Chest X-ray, AP view. Patient: 33 years old, sex F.
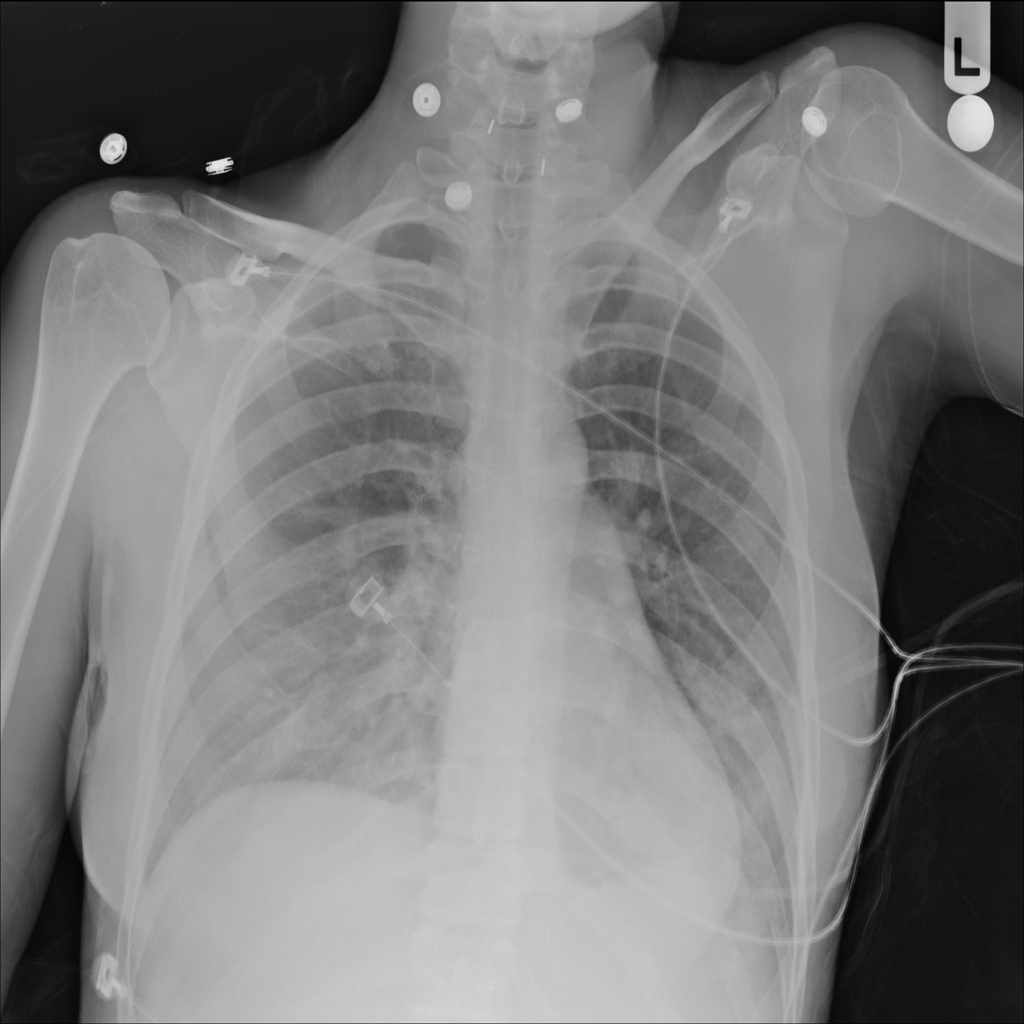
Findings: No Finding